Какое из ребер проволочного куба нужно удалить, чтобы сопротивление между точками $A$ и $B$ (см. рисунок) изменилось наиболее значительно?  Сопротивления всех ребер куба одинаковы.
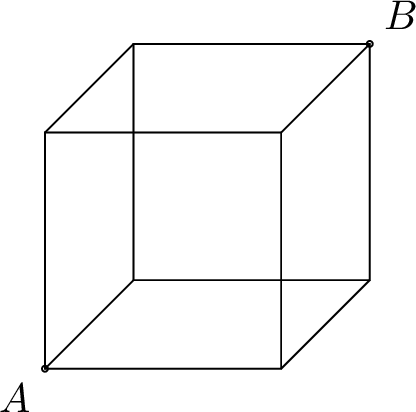
Ответ: Из проволочного куба нужно удалить одно из ребер $1$, $2$, $3$, $4$, $5$ или $6$ .
Темы:
T, Электричество, Цепи, Всероссийские, Цепь с резистором